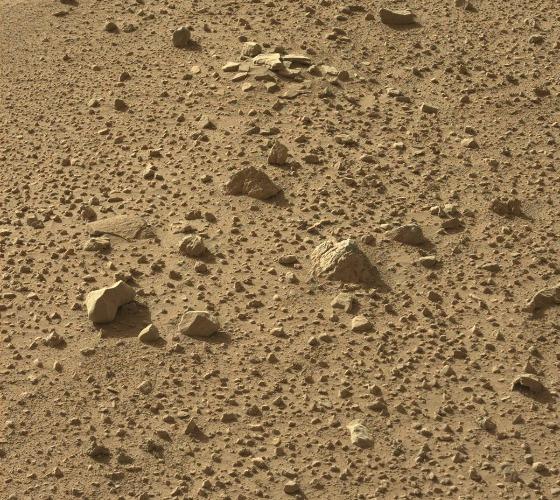
Terrain classes present: Gravel / Sand / Soil, Rock, Shadow